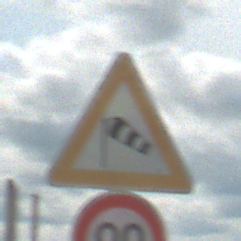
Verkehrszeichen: SeitenwindVonLinks
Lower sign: Geschwindigkeit90
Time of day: Midday
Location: Outdoor (Suburban)
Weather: PartlyCloudy
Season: Summer
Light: Natural